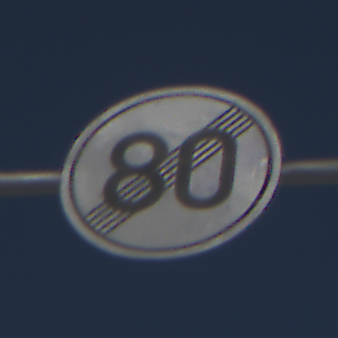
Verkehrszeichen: EndeGeschwindigkeit80
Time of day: MorningAfternoon
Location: Outdoor (Nature)
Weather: PartlyCloudy
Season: Winter
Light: Natural